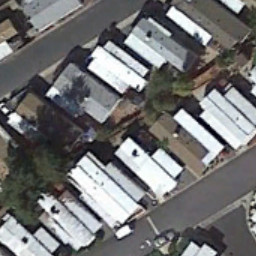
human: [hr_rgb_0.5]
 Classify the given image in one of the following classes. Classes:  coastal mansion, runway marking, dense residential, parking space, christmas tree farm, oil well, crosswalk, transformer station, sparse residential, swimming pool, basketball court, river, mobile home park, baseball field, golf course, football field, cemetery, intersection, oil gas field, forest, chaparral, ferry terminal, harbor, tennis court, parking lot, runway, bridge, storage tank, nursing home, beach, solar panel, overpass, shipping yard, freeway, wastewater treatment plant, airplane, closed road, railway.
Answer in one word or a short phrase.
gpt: mobile home park